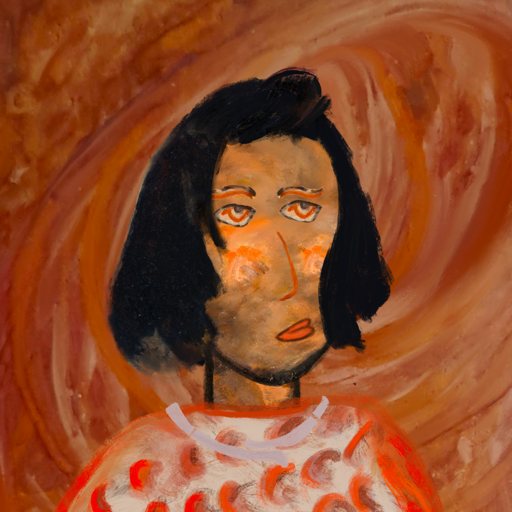
Background: Pious_Lady, Head And Neck Side: Gypsy_Queen, Face Side: Experience, Bust: Rupkatha, Hair Side: Mosgoul, Head Accessory: Blank, Second Necklace: Blank, Necklace: Hypocrite_2, Baby: Blank